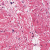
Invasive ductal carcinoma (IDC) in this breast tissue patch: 0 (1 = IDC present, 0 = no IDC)